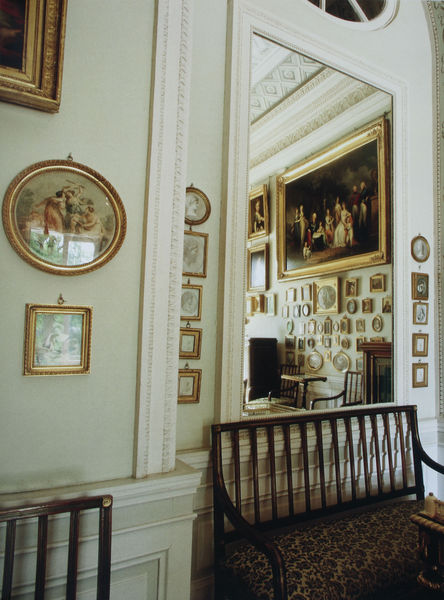
Titel: Familienzimmer
Standort: St. Petersburg
Institution: Schloss Pawlowsk
Schlagwörter: dunkel, gemälde, schatten, weiß, sitzen, ausschnitt, braun, fenster, geschwungen, glas, hell, holz, licht, raum, schwarz, stuhl, stühle, tisch, tür, zimmer, haus, schloss, malerei, muster, teppich, gläser, wand, barock, rahmen, bild, goldrahmen, innenraum, möbel, portrait, porträt, spiegel, spiegelung, gold, interieur, stickerei, stoff, decke, familie, innen, england, kamin, oval, rund, bilder, bilderrahmen, fotos, wohnzimmer, armlehne, lehne, perspektive, spiegelbild, stab, mauer, formen, bank, rand, saal, bezug, polster, salon, wohnung, detail, stuhllehne, verzierung, spiegeln, tischchen, türrahmen, metall, stuck, durchgang, couch, galerie, foto, fotografie, photographie, wände, nische, hängen, spanisch, durchblick, eckig, form, schlicht, deko, portait, reihe, räume, photo, ausstellung, villa, sims, biedermeier, gesims, maison, stäbe, mauern, chambre, historiengemälde, mobiliar, familienbild, sammlung, stuhö, museum, bildergalerie, einblick, einrichtung, sitzfläche, hängung, durchbruch, sitzbank, klassik, quadrat, aufnahme, sitzmöbel, sitzgelegenheit, vertäfelung, verziehrung, miroir, miniaturen, repräsentativ, ausstattung, gemäldesammlung, verweilen, fotografien, täfelung, farbfotografie, überladen, polstermöbel, großformat, altbau, familienbilder, überfülle, altmeister, tiech, bildersammlung, cabinet, chez, miniatures, cabinet de curiosité, picture, eisch, picyre, cehz, reloj